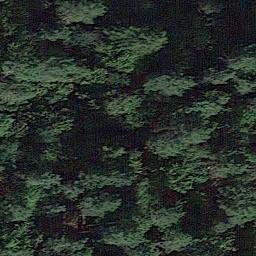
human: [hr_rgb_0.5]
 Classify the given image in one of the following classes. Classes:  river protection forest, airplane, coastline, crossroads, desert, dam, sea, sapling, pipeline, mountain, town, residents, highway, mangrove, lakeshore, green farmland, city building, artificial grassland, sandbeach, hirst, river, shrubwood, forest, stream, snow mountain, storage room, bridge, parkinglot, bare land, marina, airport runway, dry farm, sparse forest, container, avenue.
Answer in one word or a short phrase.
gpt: forest